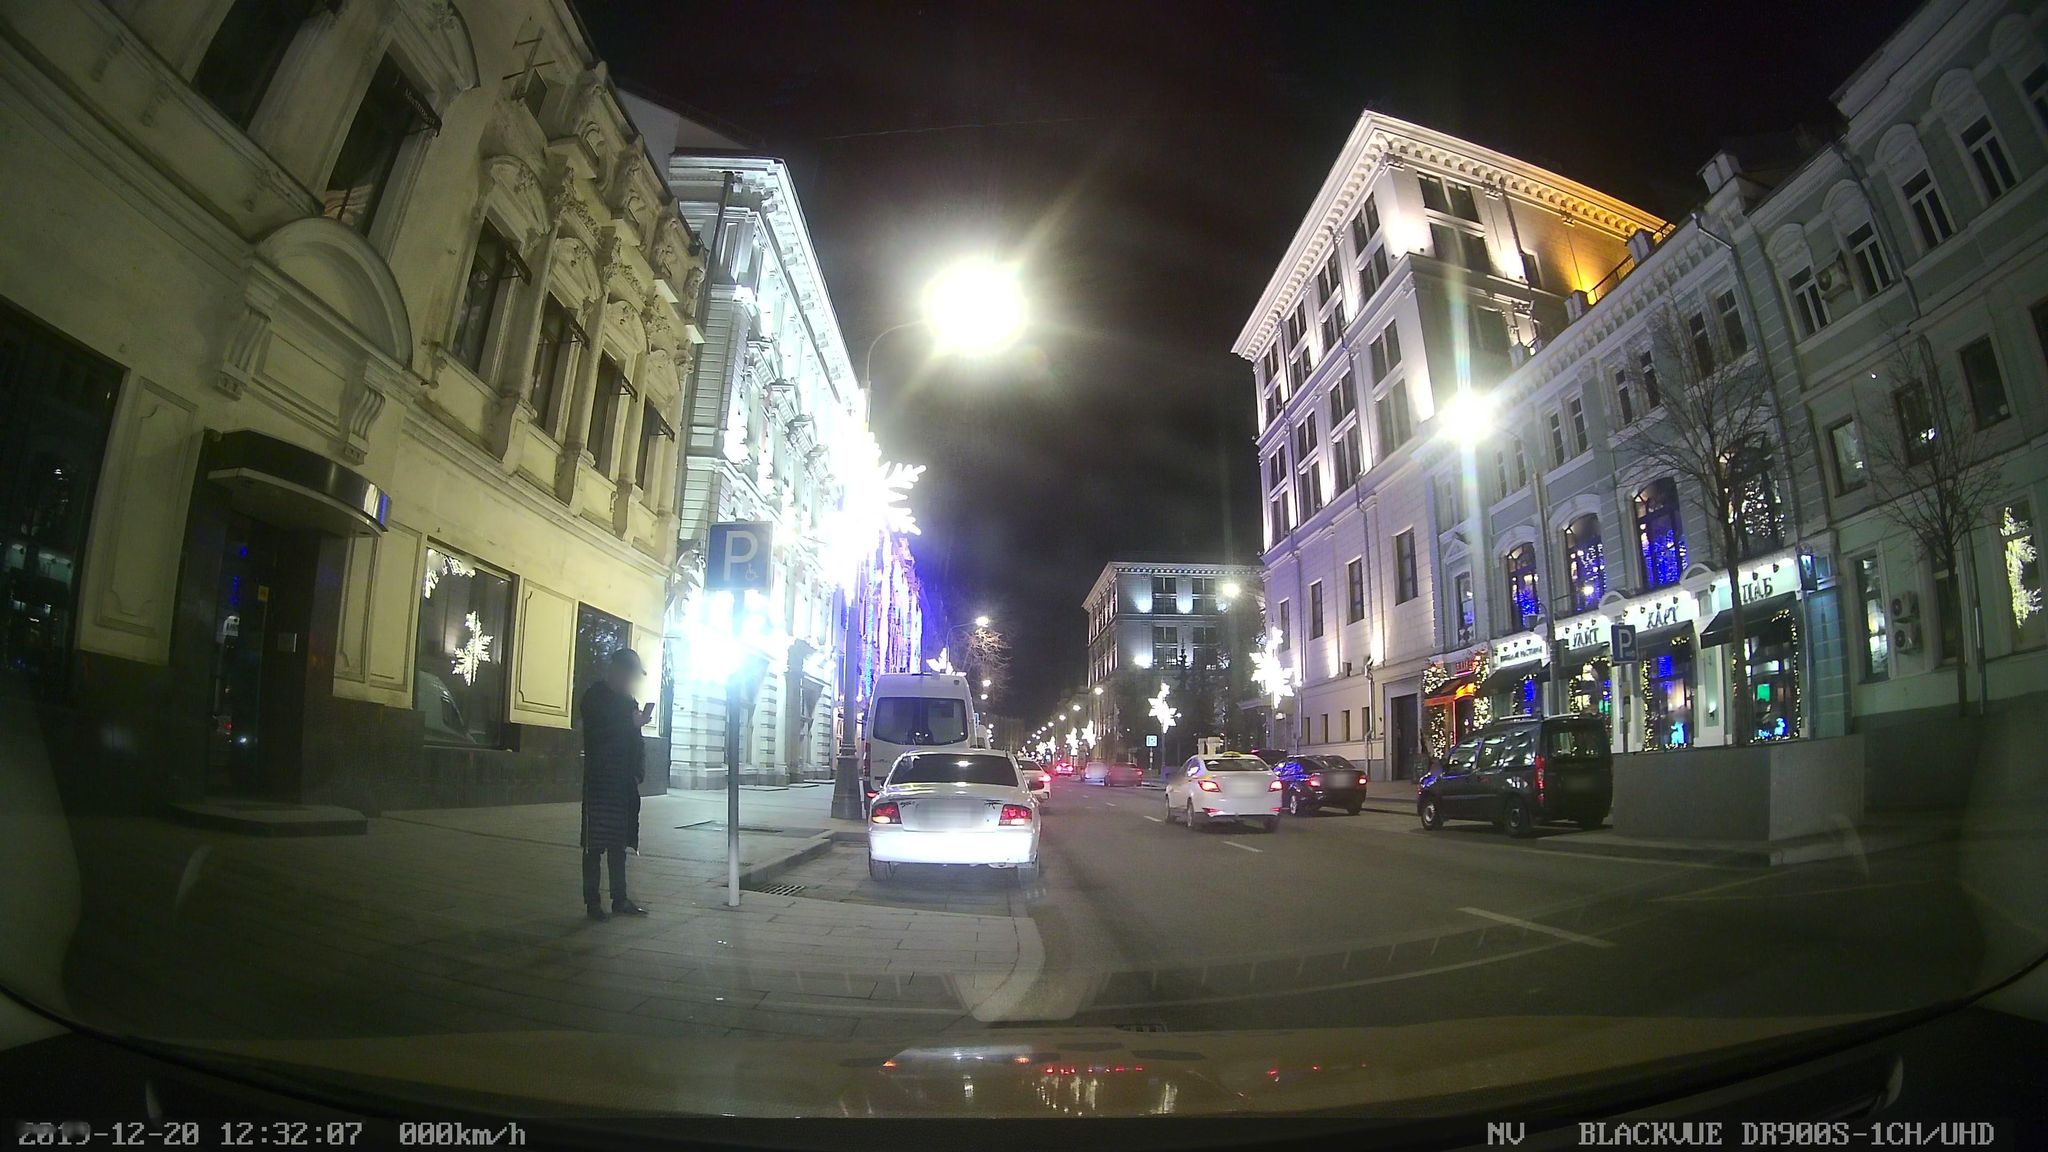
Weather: clear
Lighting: night
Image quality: slightly poor
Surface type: driving surface
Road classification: service
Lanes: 2
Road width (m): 4.5
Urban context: urban centre
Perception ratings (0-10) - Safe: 1.28, Lively: 8.1, Beautiful: 7.55, Boring: 0.95, Depressing: 3.4, Wealthy: 4.94